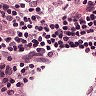
Metastatic tissue present: no